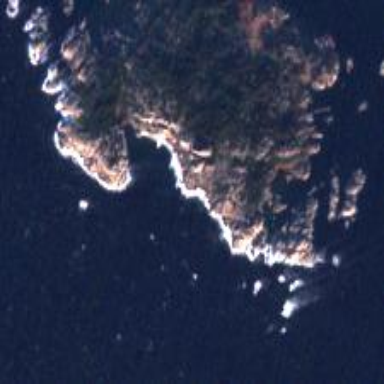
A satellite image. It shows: Breathtaking coastline.